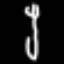
Label: fork